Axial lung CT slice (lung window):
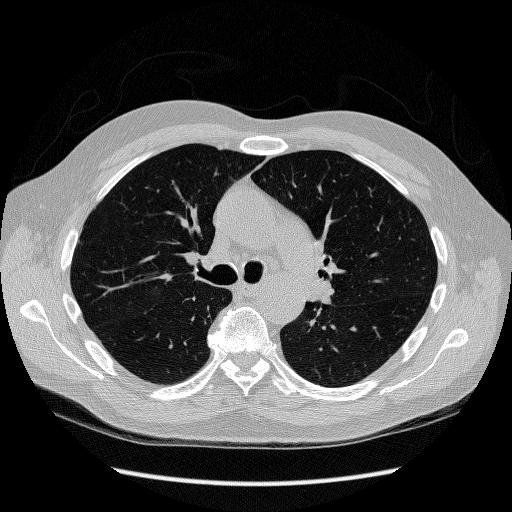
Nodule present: no